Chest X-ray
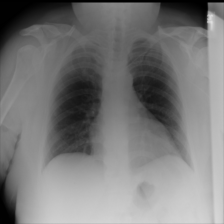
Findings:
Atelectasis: negative
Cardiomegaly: negative
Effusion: negative
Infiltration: negative
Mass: negative
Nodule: negative
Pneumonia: negative
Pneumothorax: negative
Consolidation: negative
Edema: negative
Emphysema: negative
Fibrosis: negative
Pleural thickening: negative
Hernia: negative